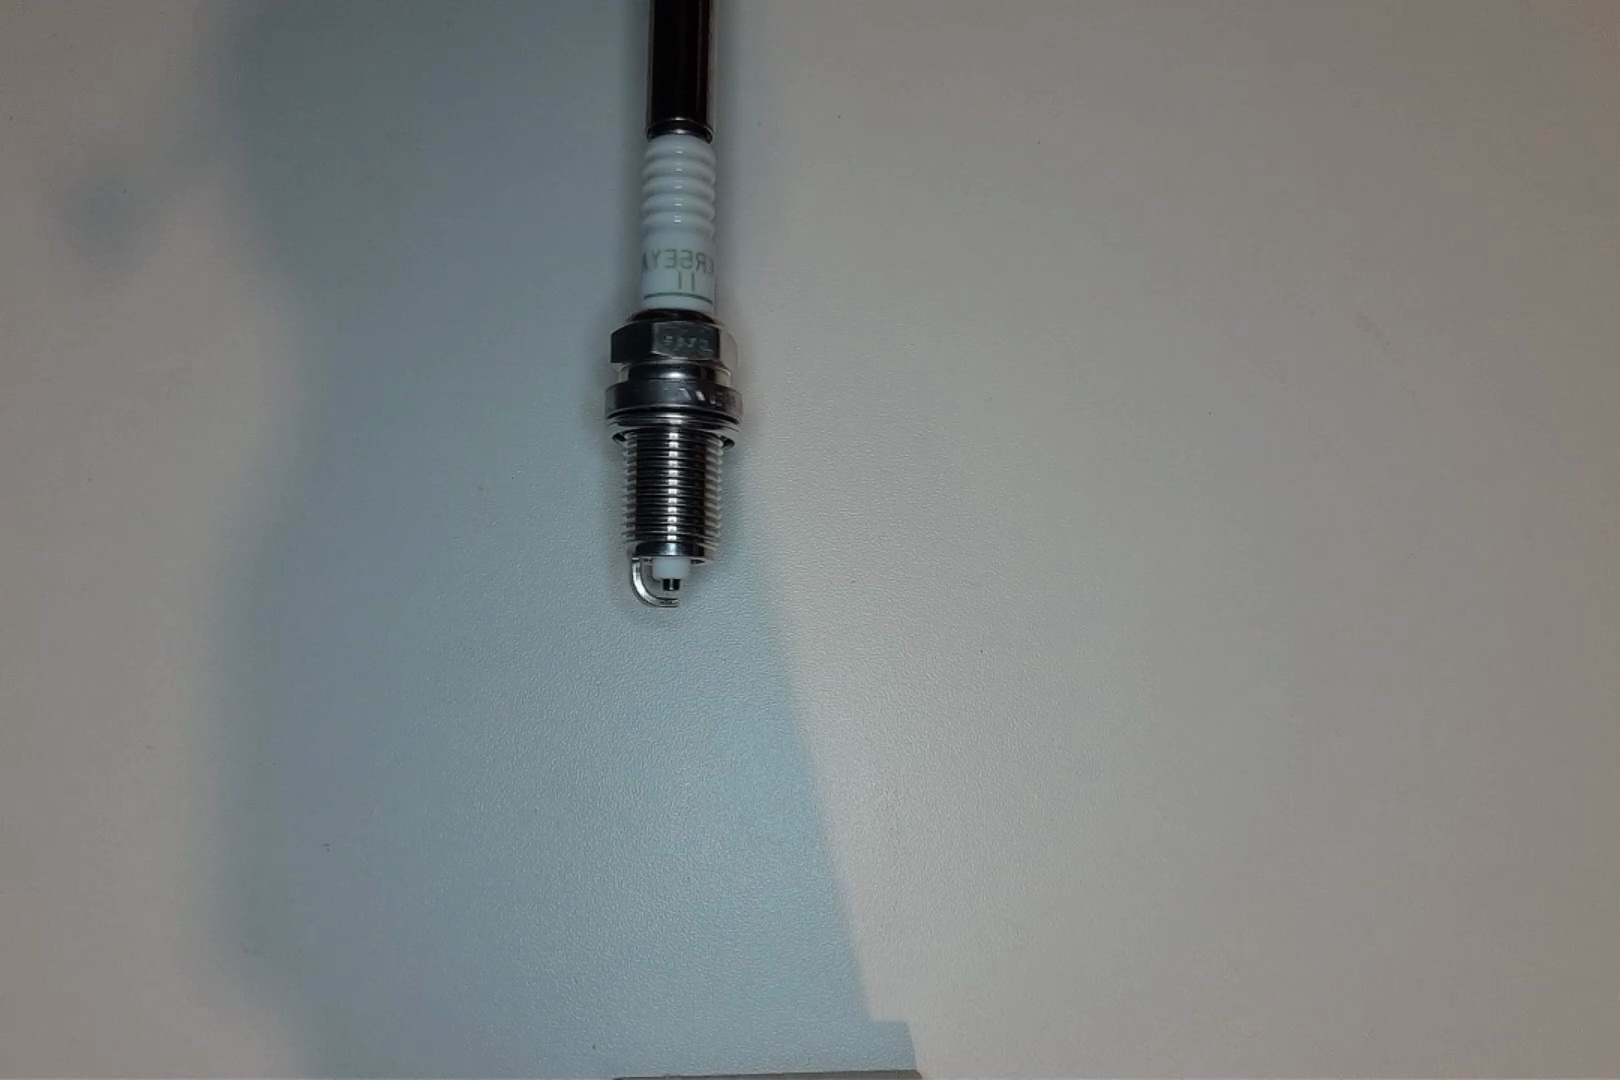
Label: normal